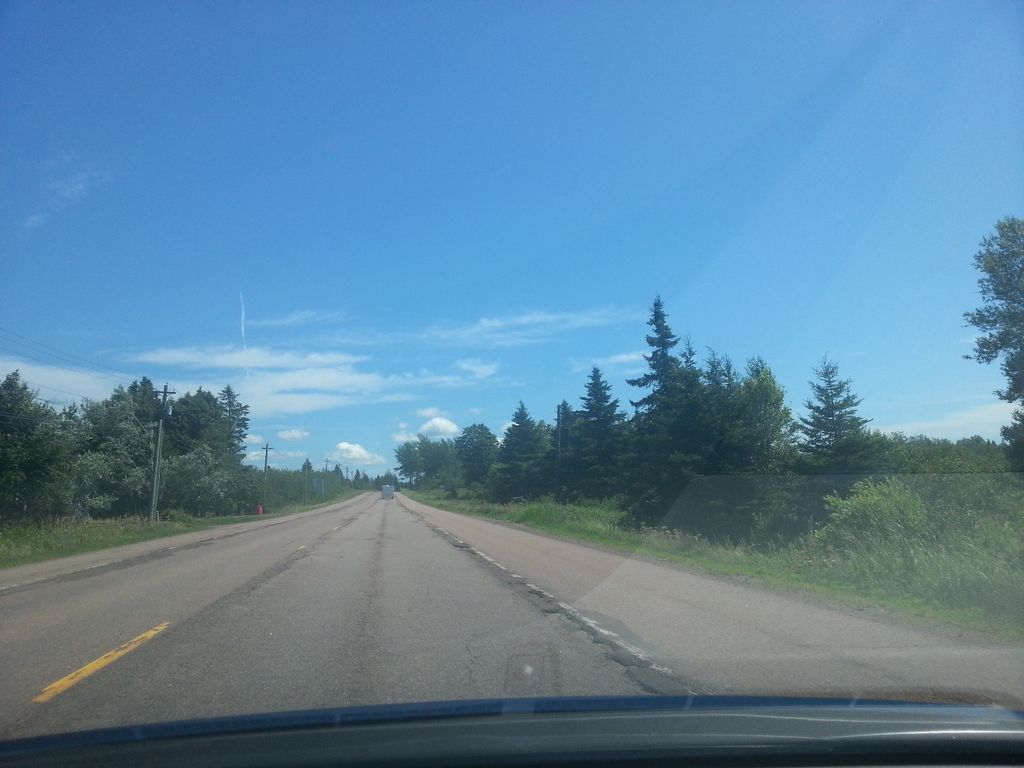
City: charlottetown